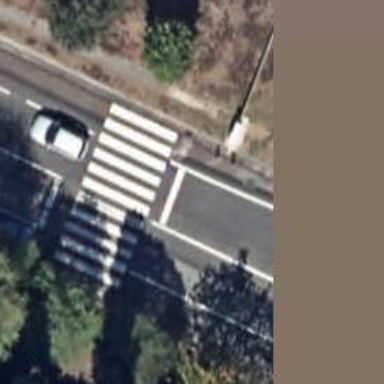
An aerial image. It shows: Marked crossing on cycleway with visible crossing markings.